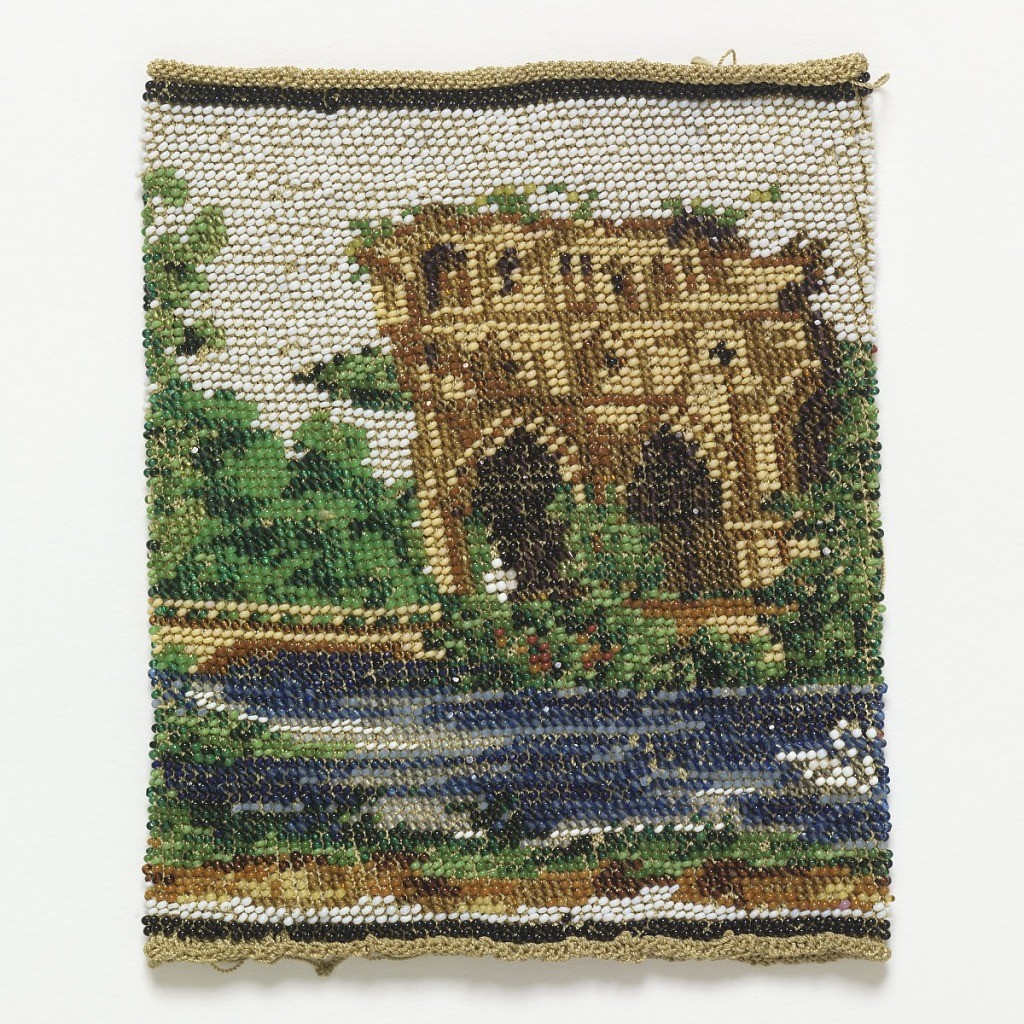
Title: Bag
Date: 19th century
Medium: silk, glass beads Technique: beaded knitting
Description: Unmounted beaded purse made by knitting glass beads on silk. Pattern shows a villa surrounded by trees on the edge of a lake with a swan.